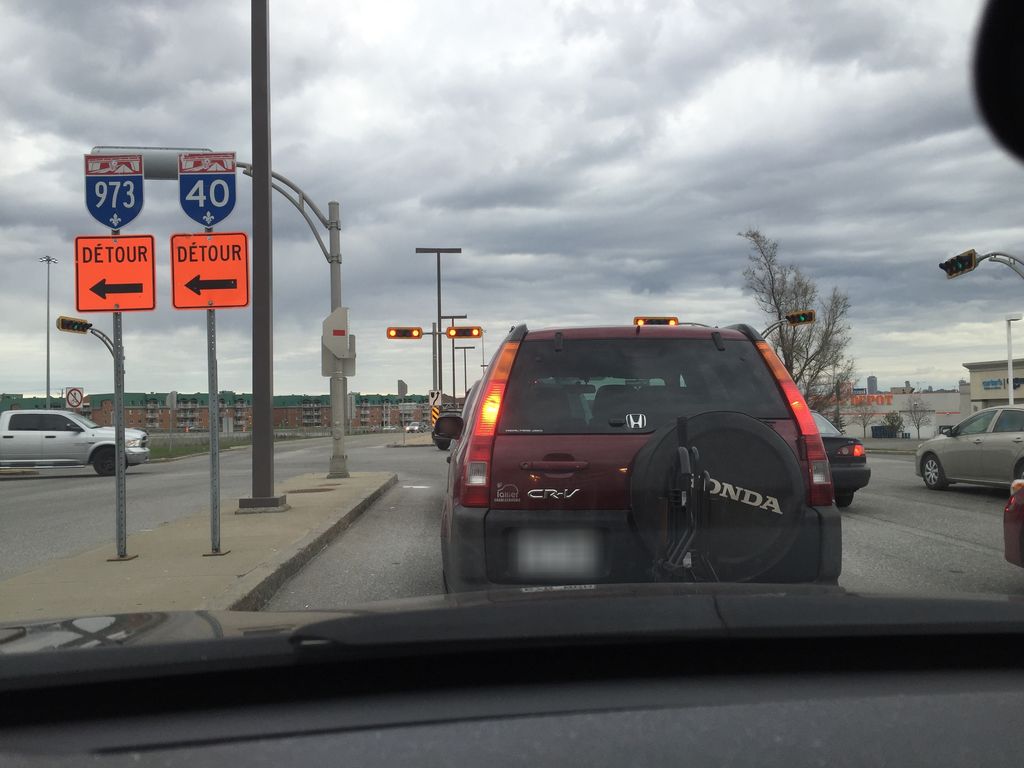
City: quebec_city